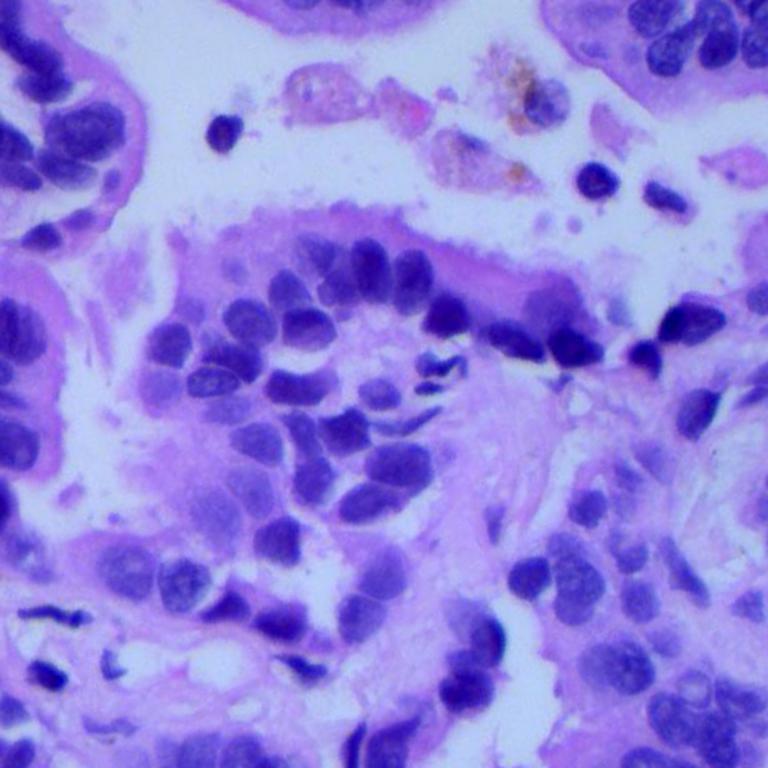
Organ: lung
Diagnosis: adenocarcinomas